Question: I am wanting to make a progress-bar-type-thing which goes from green-orange-red as it moves across the screen. For example:

How can I find what the colour should be at a given point?
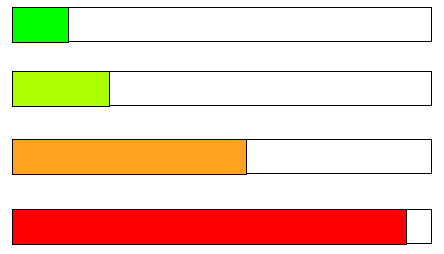
Answer: : here's a link to a jsfiddle implementing this: <URL>
For the simplest method, you can do a linear interpolation between the colors. Let's assume that the progress goes from 0.0 to 1.0 to make things easy. So
'''
0.0 - green - rgb(0, 100, 0)
0.5 - orange - rgb(255, 165, 0)
1.0 - red - rgb(139, 0, 0)
'''
Then we can just interpolate between green and orange or between orange and red, depending on the color we want.
'''
var green = [0, 100, 0],
orange = [255, 165, 0],
red = [139, 0, 0];
function color(val) {
if (val < 0.5) {
return colorToString(interpolate(val * 2, green, orange));
} else {
return colorToString(interpolate((val-0.5) * 2, orange, red));
}
}
// val should be in the range [0.0, 1.0]
// rgb1 and rgb2 should be an array of 3 values each in the range [0, 255]
function interpolate(val, rgb1, rgb2) {
var rgb = [0,0,0];
var i;
for (i = 0; i < 3; i++) {
rgb[i] = rgb1[i] * (1.0 - val) + rgb2[i] * val;
}
return rgb;
}
// quick helper function to convert the array into something we can use for css
function colorToString(rgb) {
return "rgb(" + rgb[0] + ", " + rgb[1] + ", " + rgb[2] + ")";
}
'''